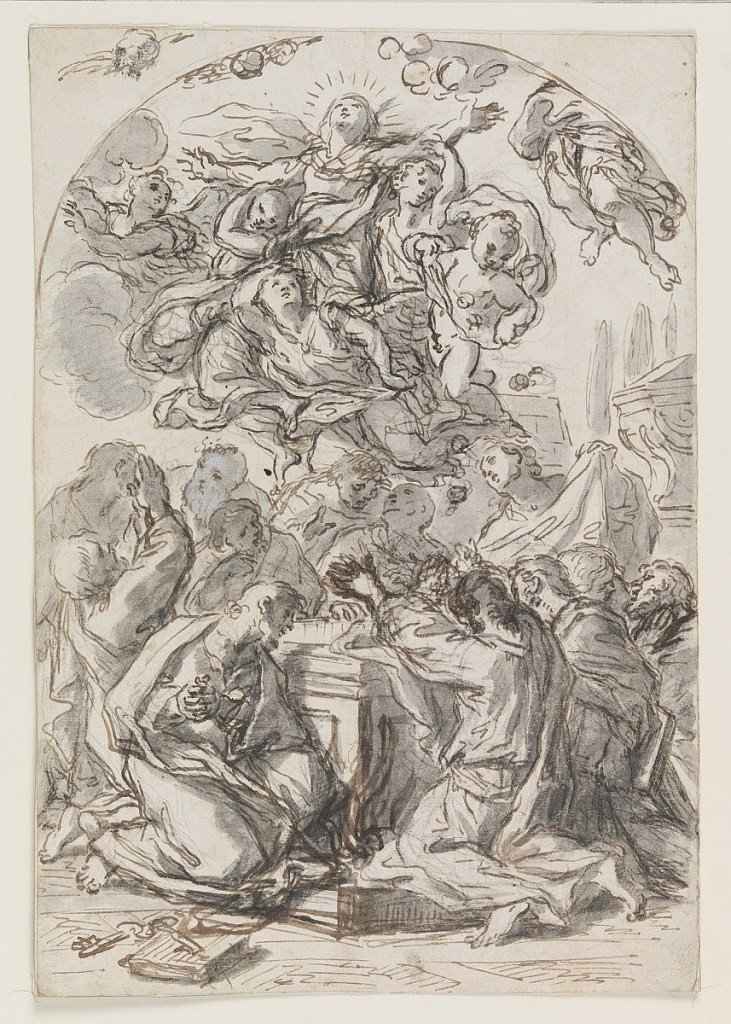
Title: Assumption of the Virgin
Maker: Luca Giordano, Italian, 1634 - 1705
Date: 1680–1700
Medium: Pen and brown ink, brush and gray wash, white gouache, black chalk on cream laid paper
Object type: Drawing
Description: The figure of the Virgin held aloft by putti; below her are figures kneeling in prayer. Verso: head of a woman and child.